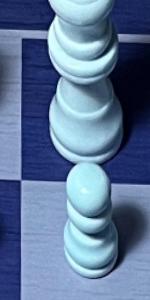
Label: Pawn_White